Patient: sex M, age 48
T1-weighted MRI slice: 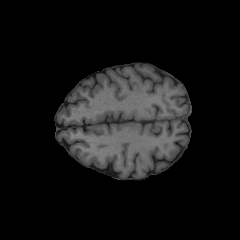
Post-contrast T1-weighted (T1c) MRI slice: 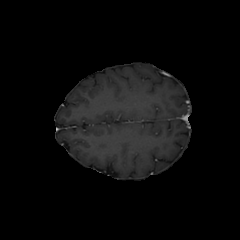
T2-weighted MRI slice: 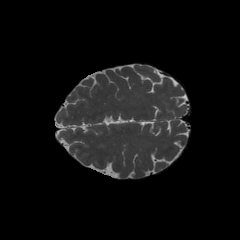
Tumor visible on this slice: no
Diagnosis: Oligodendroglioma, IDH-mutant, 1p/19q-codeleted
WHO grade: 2